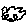
Label: cloud